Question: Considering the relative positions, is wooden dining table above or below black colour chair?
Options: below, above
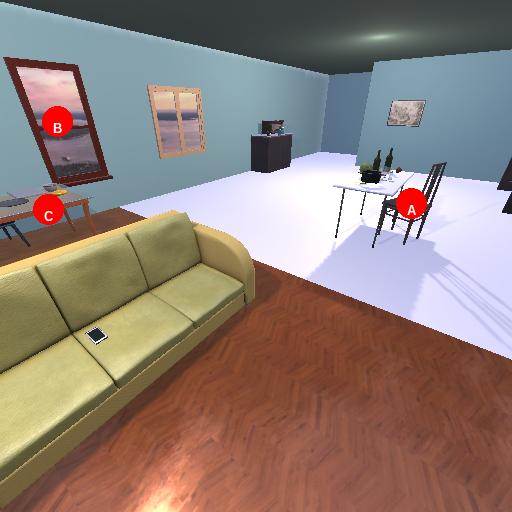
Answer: below